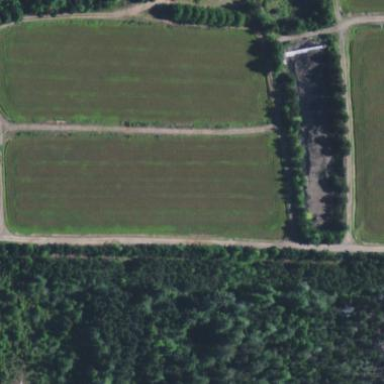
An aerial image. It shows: Farmland where cranberries are grown.